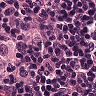
Metastatic tissue present: yes